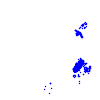
Particle: electron